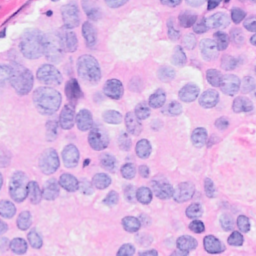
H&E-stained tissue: Breast